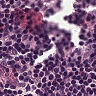
Metastatic tissue present: no